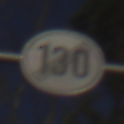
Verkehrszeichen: EndeGeschwindigkeit130
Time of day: MorningAfternoon
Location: Outdoor (Nature)
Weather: Clear
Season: Winter
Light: Natural